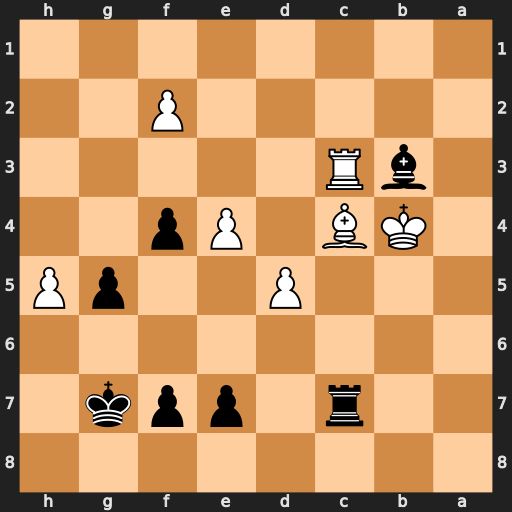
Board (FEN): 8/2r1ppk1/8/3P2pP/1KB1Pp2/1bR5/5P2/8
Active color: b
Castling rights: -
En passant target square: -
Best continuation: Rxc4+ Rxc4 Bxc4 Kxc4 f6